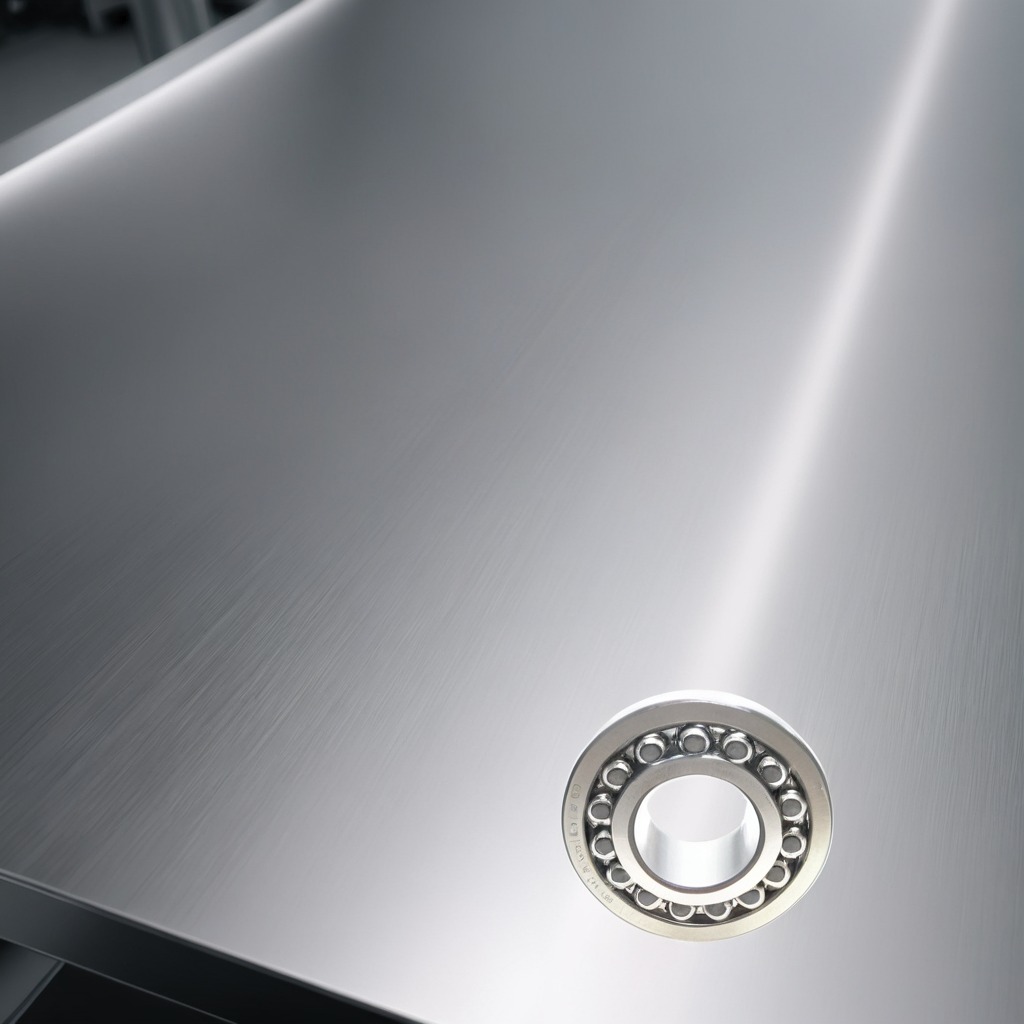
A metal ball bearing lies on a stainless steel table in a high-end prototyping lab.